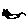
Label: cat